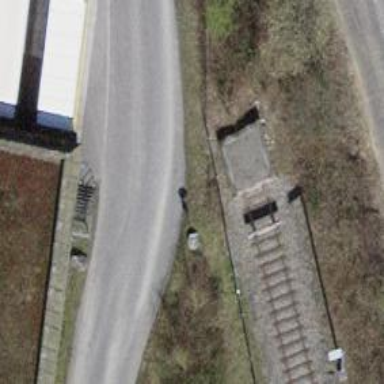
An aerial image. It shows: Railway buffer stop.